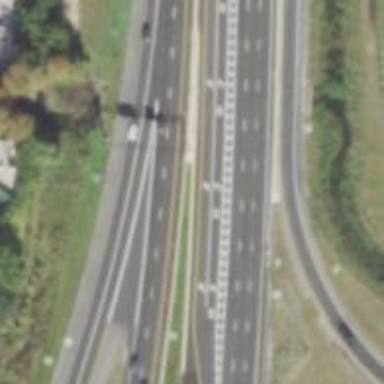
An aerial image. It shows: Primary link highway with asphalt surface.